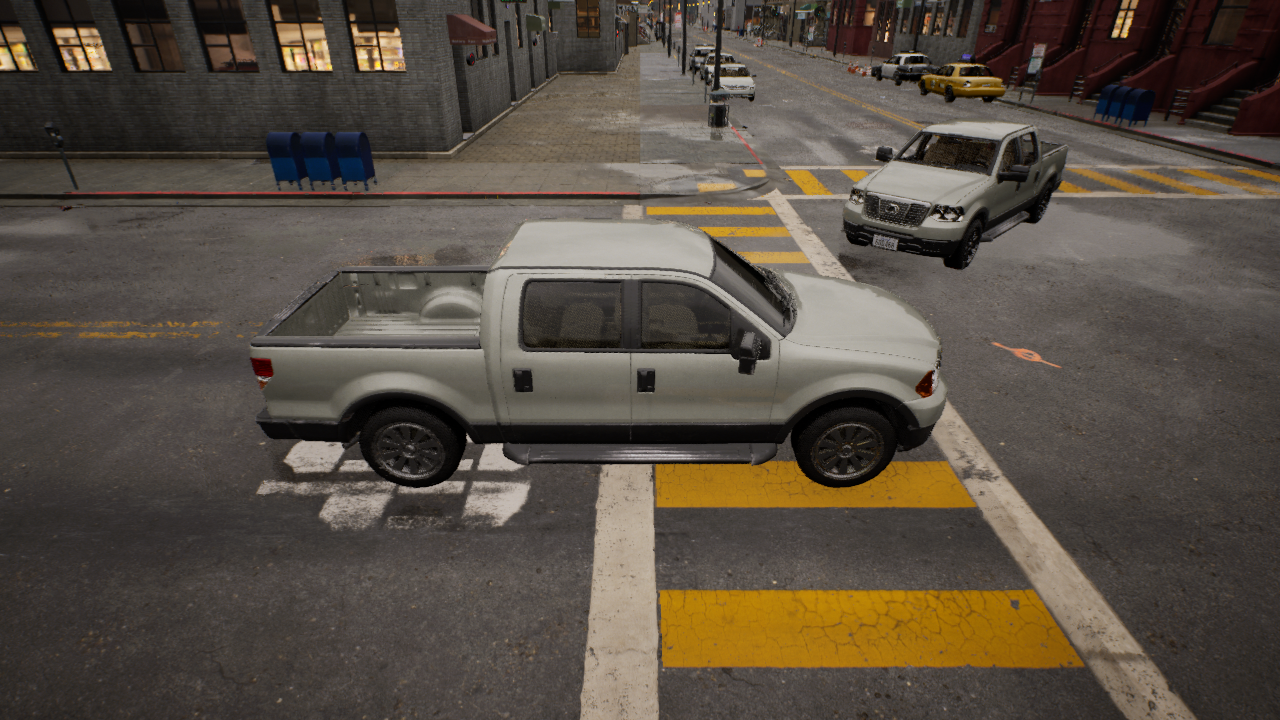
Venue: residential
Lighting: golden hour
Vehicle rig: pickup